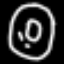
Label: donut